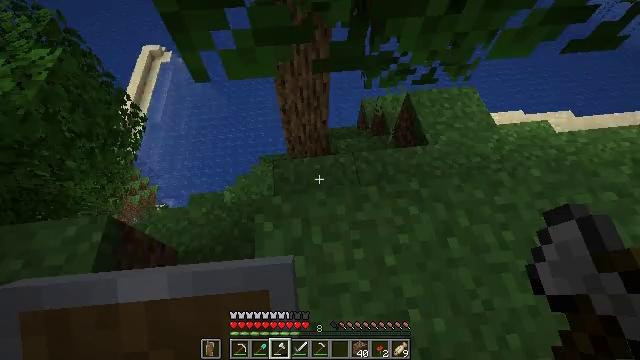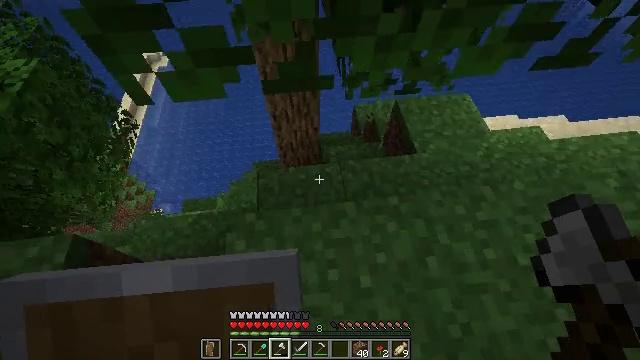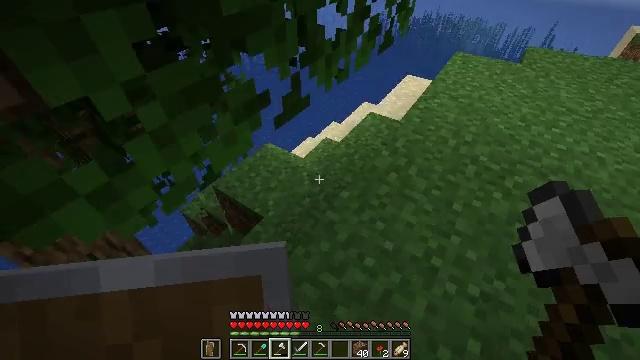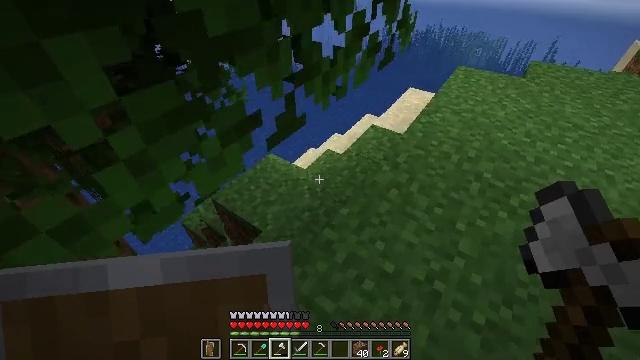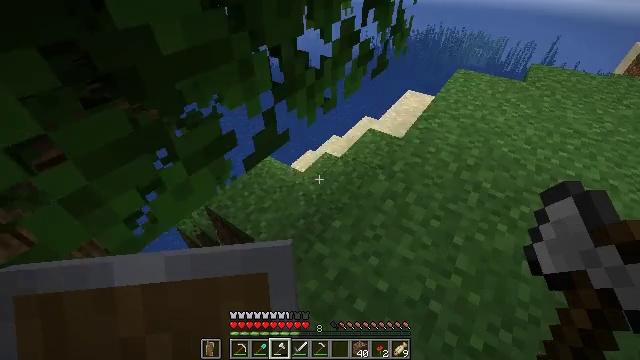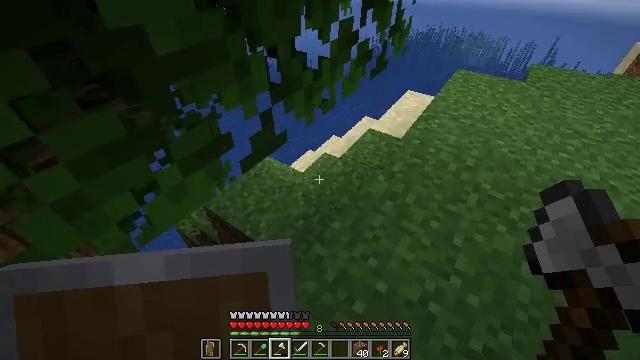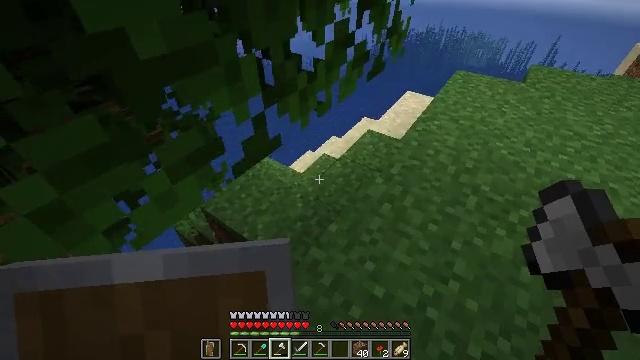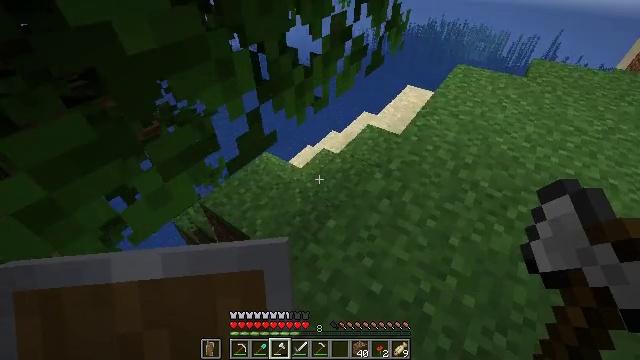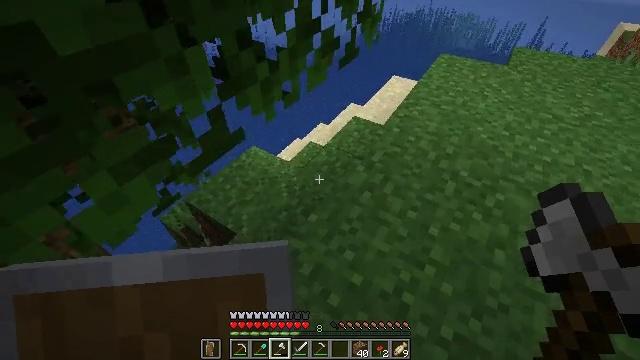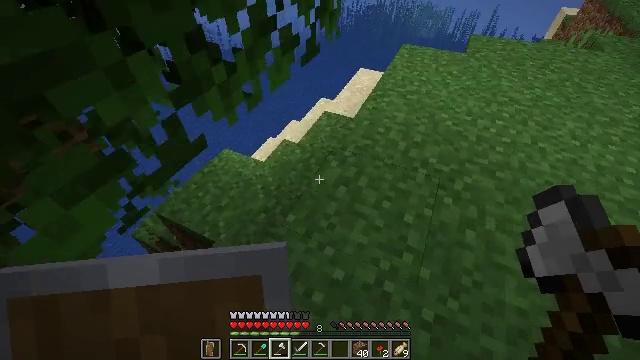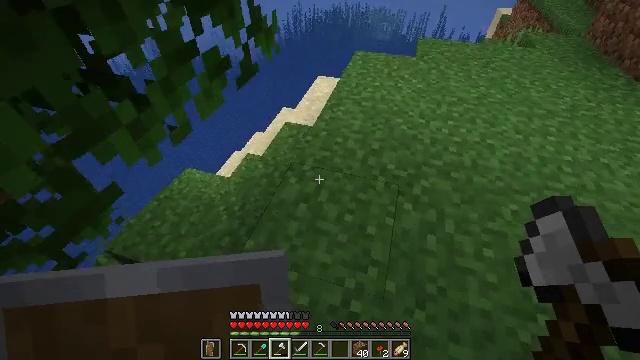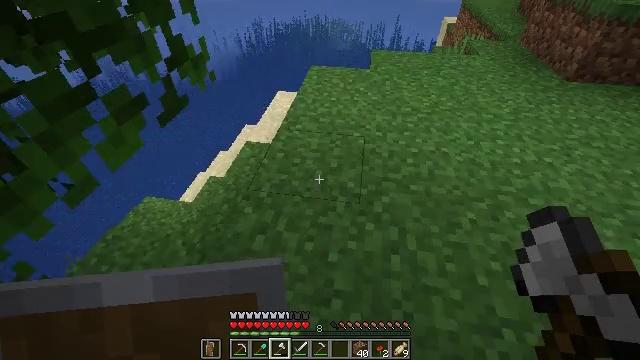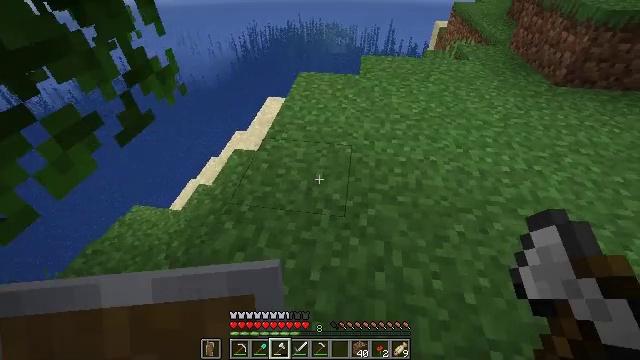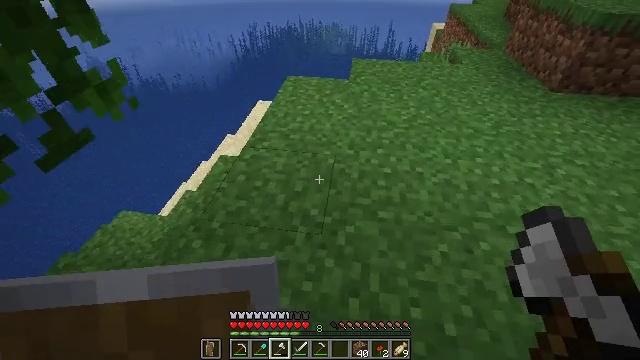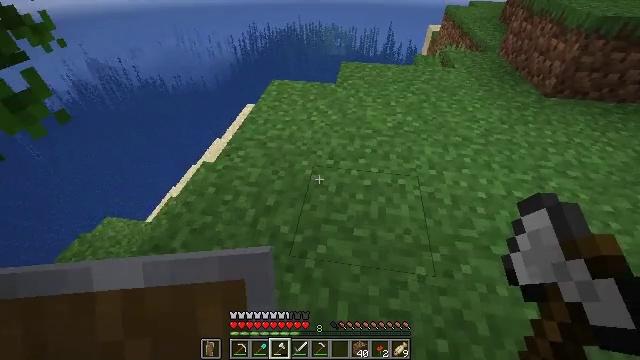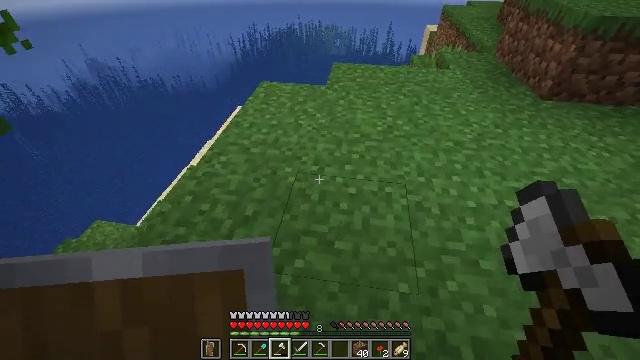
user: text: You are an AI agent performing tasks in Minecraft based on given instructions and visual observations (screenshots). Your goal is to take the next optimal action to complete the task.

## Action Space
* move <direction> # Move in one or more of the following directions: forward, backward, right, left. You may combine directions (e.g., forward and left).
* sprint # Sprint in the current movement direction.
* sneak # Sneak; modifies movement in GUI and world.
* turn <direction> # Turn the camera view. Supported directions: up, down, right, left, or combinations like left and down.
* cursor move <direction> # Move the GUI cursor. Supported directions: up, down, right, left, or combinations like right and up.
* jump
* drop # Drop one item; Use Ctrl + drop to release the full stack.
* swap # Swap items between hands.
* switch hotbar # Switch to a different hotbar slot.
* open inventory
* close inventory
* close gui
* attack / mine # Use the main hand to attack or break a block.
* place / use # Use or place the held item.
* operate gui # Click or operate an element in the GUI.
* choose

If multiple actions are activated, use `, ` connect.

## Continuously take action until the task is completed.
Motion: motion action
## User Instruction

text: Remove oak leaves from branches.
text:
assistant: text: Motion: move forward and move right
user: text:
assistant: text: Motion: move forward and move right, turn right and up
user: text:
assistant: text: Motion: turn up
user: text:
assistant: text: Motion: no_op
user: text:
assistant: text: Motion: no_op
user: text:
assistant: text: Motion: no_op
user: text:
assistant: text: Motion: turn down
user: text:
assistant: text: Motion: move right, turn right and down
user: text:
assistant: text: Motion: move forward and move right, turn right
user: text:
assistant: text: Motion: move forward and move right, turn right and up
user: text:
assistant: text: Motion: move forward and move right, turn right and up
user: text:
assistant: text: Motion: move forward and move right, turn right
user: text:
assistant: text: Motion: move forward and move right
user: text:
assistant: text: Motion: move forward and move right
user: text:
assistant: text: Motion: move forward and move right
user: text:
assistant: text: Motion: move forward and move right
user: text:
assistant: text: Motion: move forward
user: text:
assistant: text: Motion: move forward, turn right and up
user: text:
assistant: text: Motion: move forward, turn right and up
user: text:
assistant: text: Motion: move forward, turn right and up
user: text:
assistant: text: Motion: move forward, turn right and up
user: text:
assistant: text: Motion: move forward, turn right and up
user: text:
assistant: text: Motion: move forward, turn right and up
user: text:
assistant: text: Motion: move forward
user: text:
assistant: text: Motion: move forward
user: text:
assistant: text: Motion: move forward
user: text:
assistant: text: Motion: move forward
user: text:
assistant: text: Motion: move forward
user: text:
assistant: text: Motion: move forward
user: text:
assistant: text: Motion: move forward, turn right and up